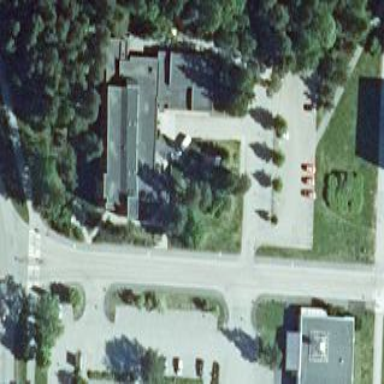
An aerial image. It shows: Church with flat roof.